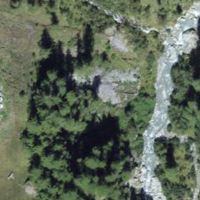
EUNIS habitat code: 26
Species observed at this site:
Melanargia galathea